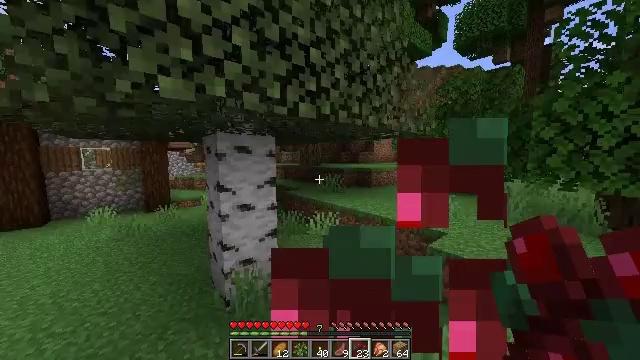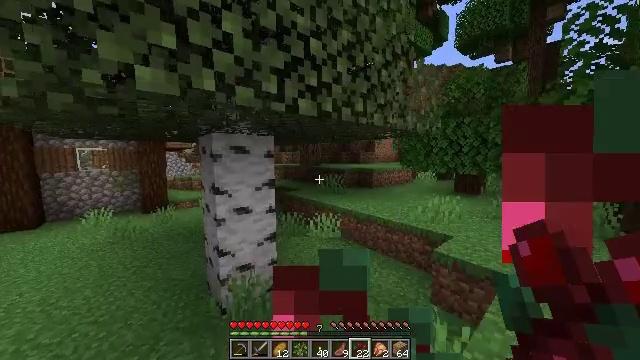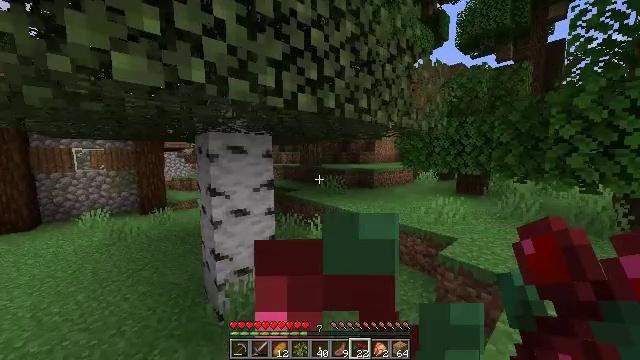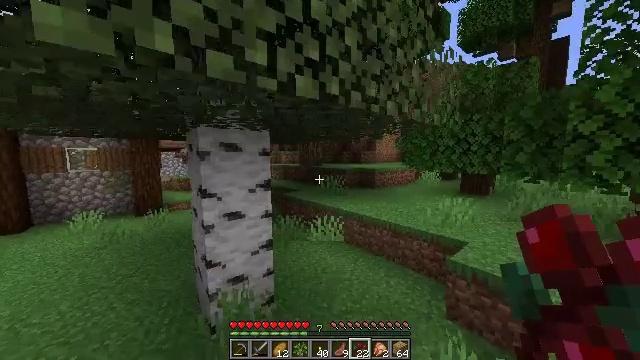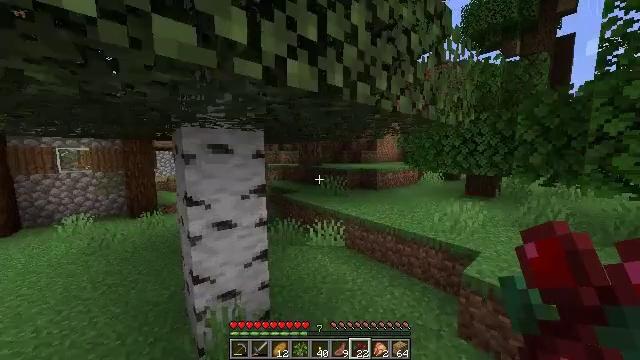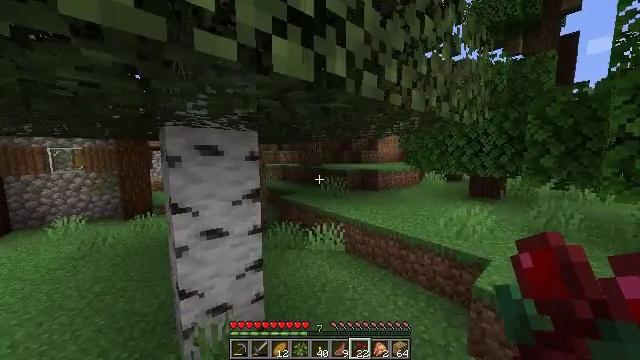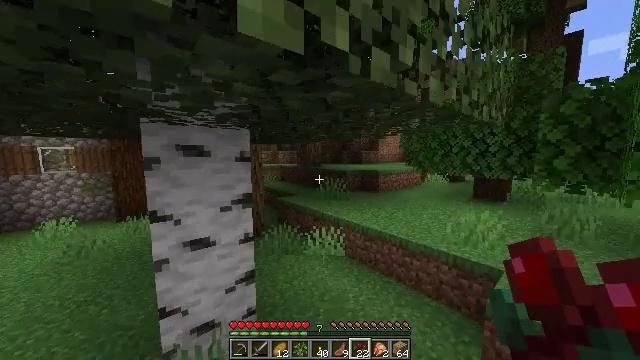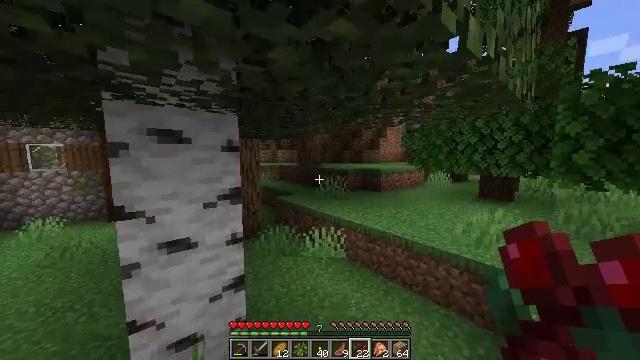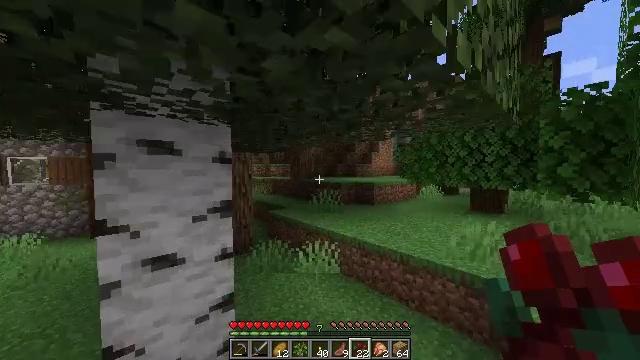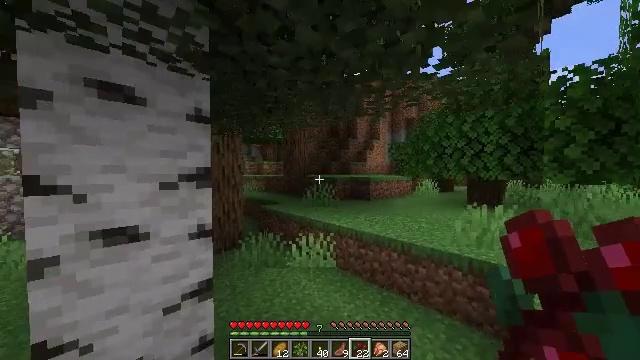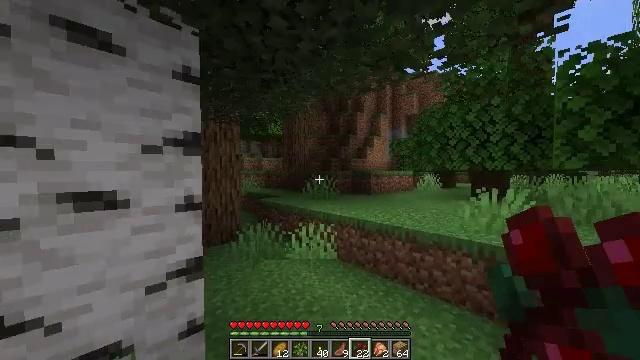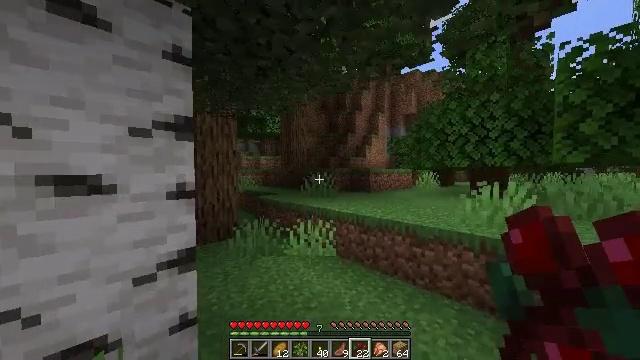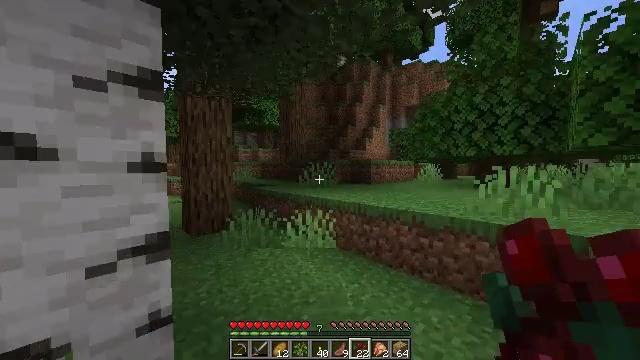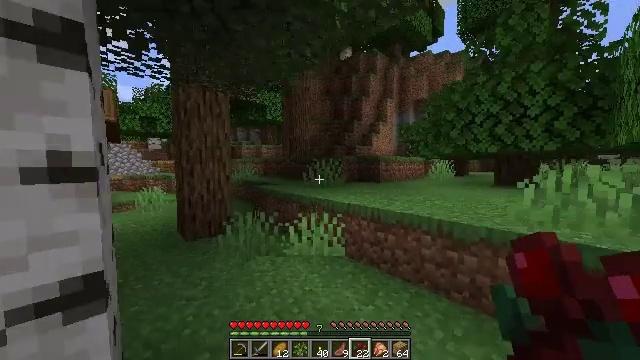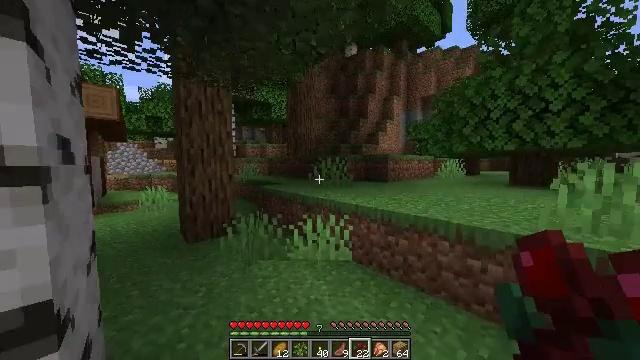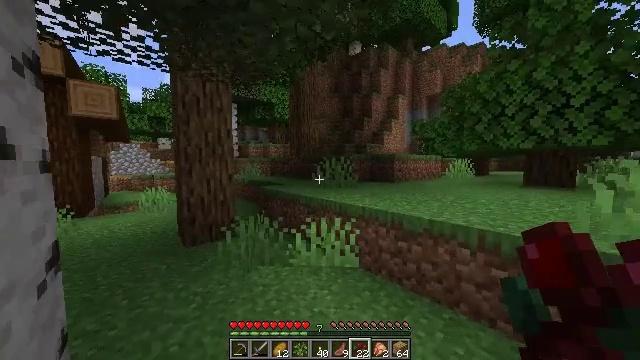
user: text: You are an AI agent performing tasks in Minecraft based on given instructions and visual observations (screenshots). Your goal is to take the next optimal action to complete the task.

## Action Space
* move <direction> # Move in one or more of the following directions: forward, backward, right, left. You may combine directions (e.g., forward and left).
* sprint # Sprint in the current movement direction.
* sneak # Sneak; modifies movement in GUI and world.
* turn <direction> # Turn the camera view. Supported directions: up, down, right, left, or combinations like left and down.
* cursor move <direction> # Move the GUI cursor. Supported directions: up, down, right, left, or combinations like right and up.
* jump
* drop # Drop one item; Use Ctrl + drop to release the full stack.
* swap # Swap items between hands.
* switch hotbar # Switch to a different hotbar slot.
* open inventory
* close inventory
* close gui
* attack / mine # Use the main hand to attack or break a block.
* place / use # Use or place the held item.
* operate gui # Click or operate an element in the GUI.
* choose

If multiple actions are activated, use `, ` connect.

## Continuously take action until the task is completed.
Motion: motion action
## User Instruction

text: Remove oak leaves from branches.
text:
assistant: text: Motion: move forward, sprint, use / place
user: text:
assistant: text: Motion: move forward, sprint, use / place
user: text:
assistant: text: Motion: move forward, sprint, use / place
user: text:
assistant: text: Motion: move forward, sprint, use / place
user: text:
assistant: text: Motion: move forward, sprint, use / place
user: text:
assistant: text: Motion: move forward, sprint, use / place
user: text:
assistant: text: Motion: move forward, sprint
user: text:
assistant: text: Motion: move forward, sprint, turn right and up
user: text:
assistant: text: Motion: move forward, sprint, turn right
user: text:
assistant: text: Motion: move forward, sprint
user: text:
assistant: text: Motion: move forward, sprint
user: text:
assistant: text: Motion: move forward, sprint, turn down
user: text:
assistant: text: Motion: move forward, sprint, turn left
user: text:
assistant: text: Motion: move forward, sprint, turn left
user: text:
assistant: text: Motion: move forward, sprint
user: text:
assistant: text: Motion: move forward, sprint
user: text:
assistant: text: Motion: move forward, sprint
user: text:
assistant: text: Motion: move forward, sprint
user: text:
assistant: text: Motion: move forward, sprint
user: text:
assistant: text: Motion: move forward, sprint
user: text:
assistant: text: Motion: move forward, sprint
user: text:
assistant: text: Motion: move forward, sprint
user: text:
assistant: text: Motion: move forward, sprint
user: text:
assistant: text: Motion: move forward, sprint
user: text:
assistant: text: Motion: move forward, sprint, turn left, jump
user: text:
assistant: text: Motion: move forward, sprint, jump
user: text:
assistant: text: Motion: move forward, sprint, jump
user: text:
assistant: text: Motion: move forward, sprint, jump, switch to hotbar 1
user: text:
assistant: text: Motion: move forward, sprint, jump, switch to hotbar 1
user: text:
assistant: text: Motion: move forward, sprint, jump, switch to hotbar 1